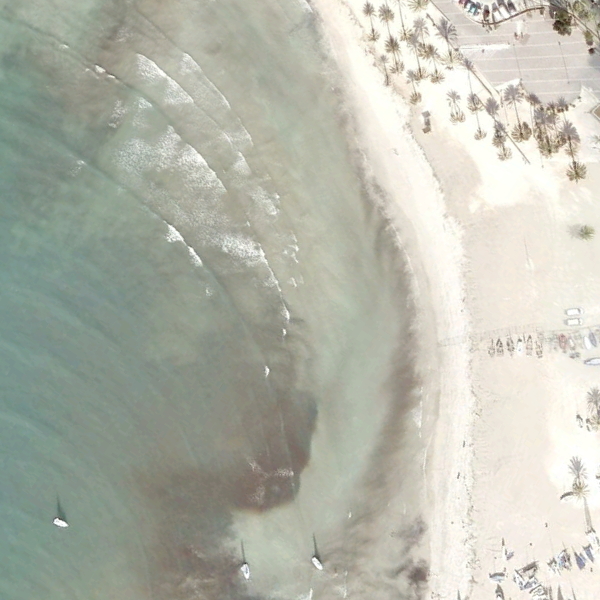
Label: Beach